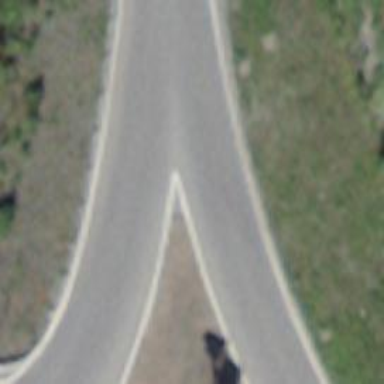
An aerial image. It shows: Trunk link road with asphalt surface.